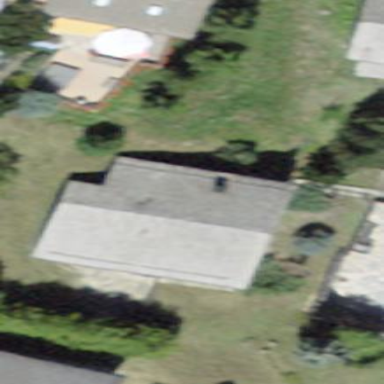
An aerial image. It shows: Building with tile roof.